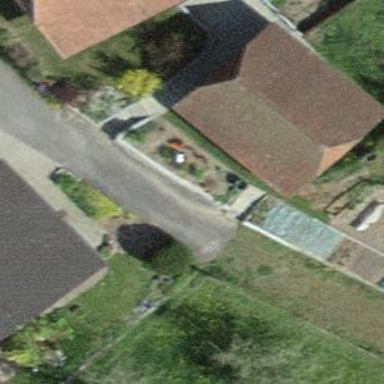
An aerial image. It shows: Garage building.